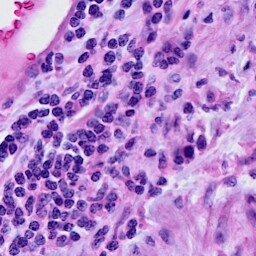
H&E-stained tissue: Cervix